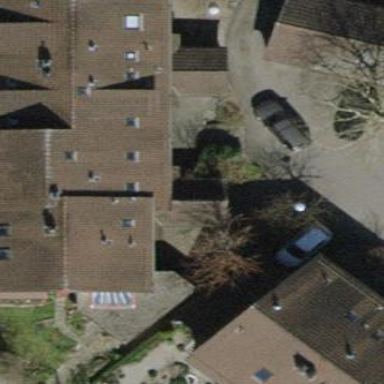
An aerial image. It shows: Building with tile roof.